Field crop: maize
Growth stage: 2
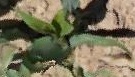
Species: maize